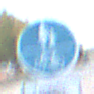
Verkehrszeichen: GemeinsamerGehUndRadweg
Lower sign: BesondereFahrzeugeUndTransportgueter6
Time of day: Midday
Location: Outdoor (Urban)
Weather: Clear
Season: NotSpecified
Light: Natural